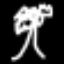
Label: palm tree